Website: bh-photo
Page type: cart
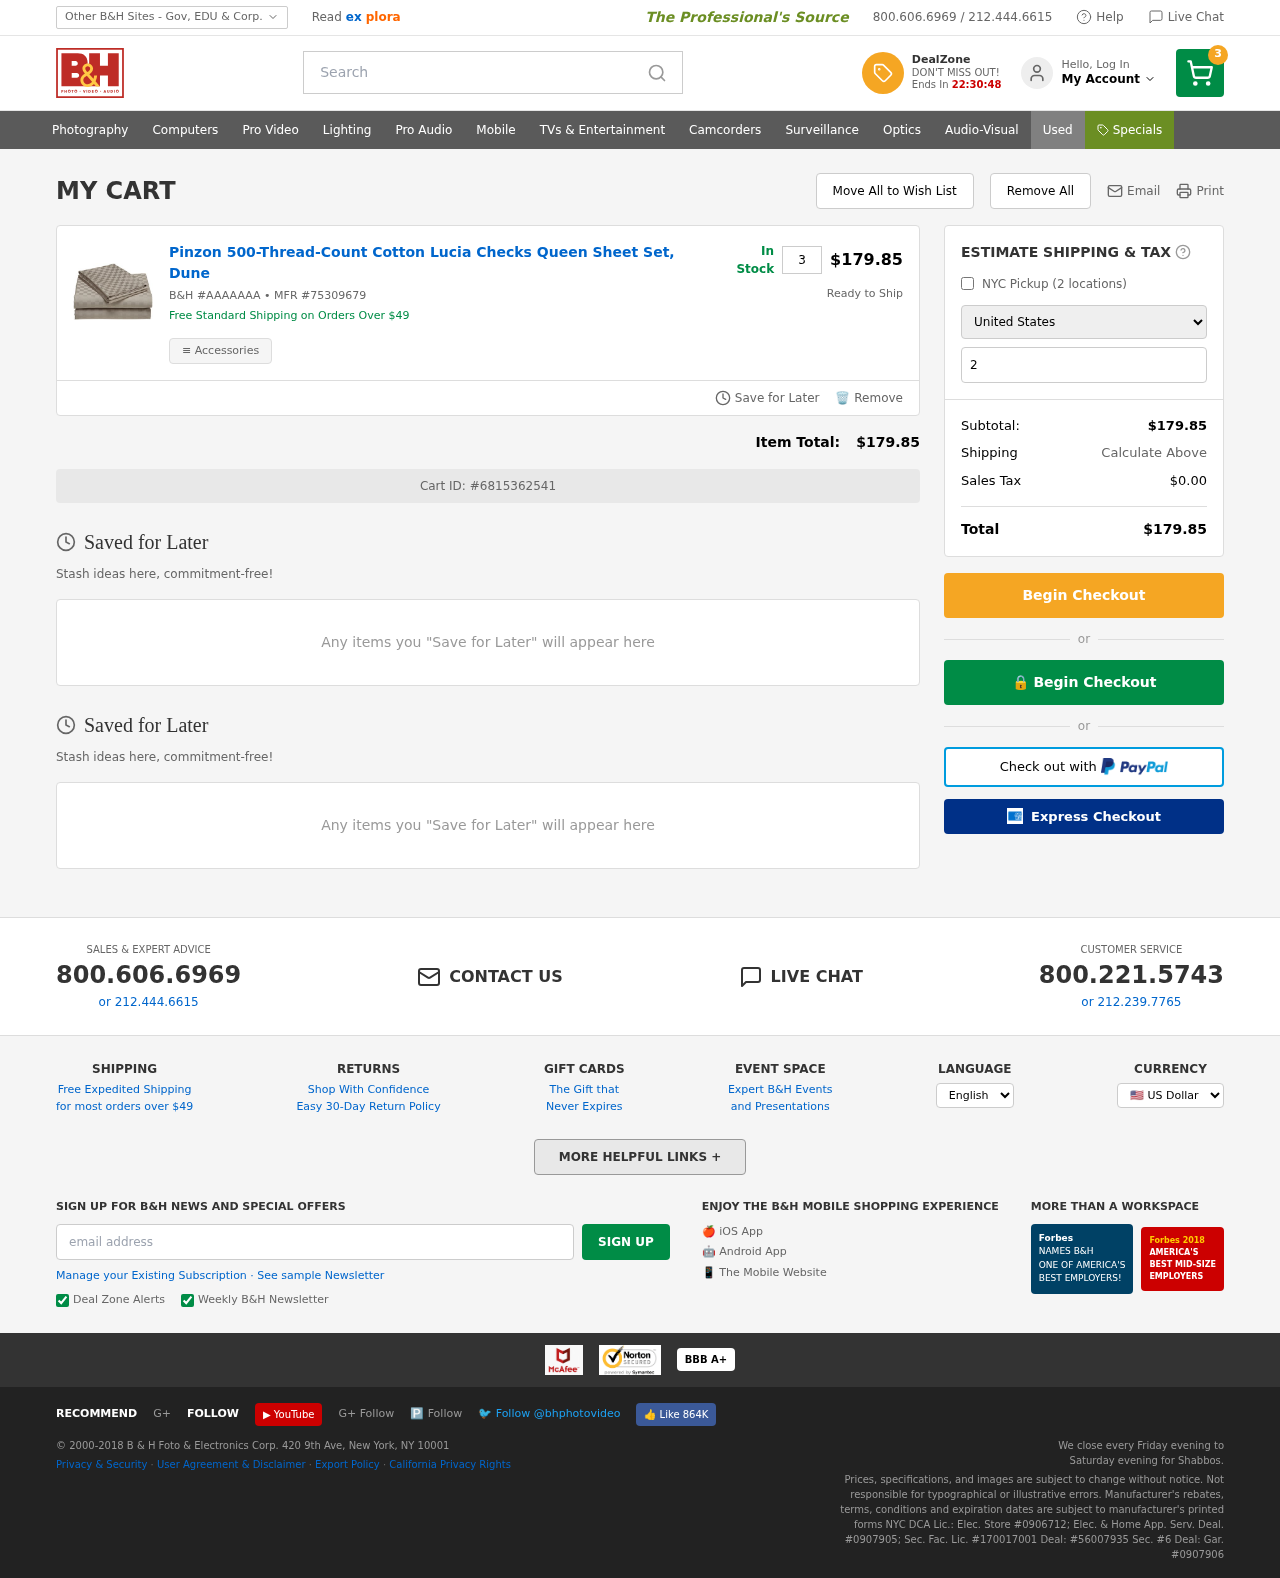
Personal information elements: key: PII_COUNTRY
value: United States
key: PII_EMAIL
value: jasonpope@yahoo.com
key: PII_POSTCODE
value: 20396
Product elements: key: PRODUCT1_NAME
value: Pinzon 500-Thread-Count Cotton Lucia Checks Queen Sheet Set, Dune
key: PRODUCT1_QUANTITY
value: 3
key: PRODUCT1_SKU
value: AAAAAAA
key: PRODUCT1_MFR
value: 75309679
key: PRODUCT1_SUBTOTAL
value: $179.85
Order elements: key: ORDER_NUM_ITEMS
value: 3
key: ORDER_SUBTOTAL
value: $179.85
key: ORDER_ID
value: #6815362541
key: ORDER_TAX
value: $0.00
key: ORDER_TOTAL
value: $179.85
Search elements: key: HEADER_SEARCH
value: Search